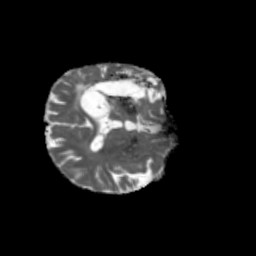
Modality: MD
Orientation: axial
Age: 53
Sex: male
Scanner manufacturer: siemens
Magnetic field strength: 3 T
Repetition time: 5.47 s
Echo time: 0.0854 s